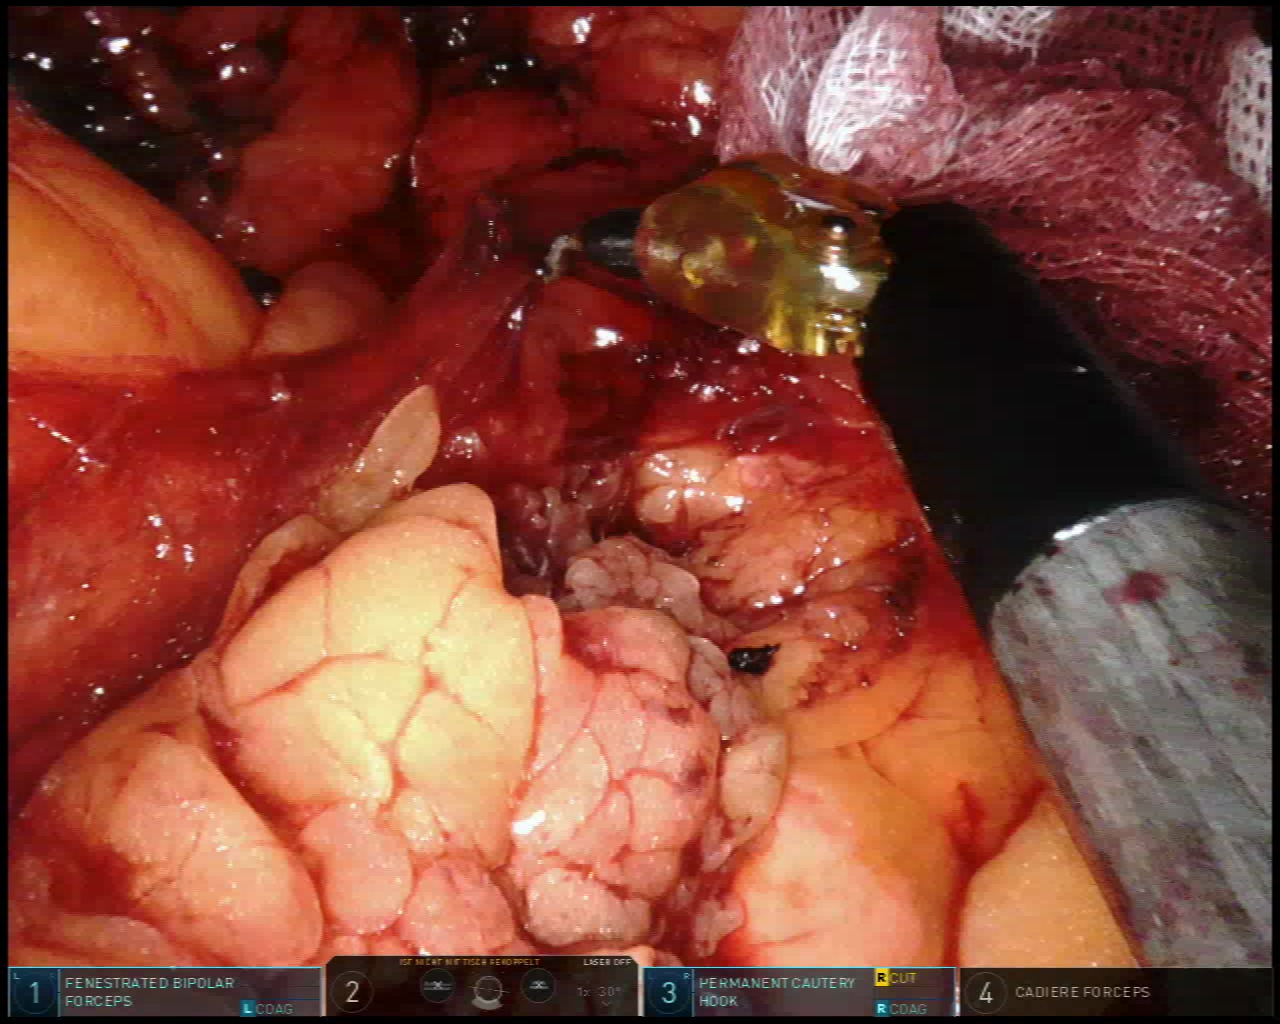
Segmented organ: pancreas
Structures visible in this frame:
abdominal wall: no
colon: no
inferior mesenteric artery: no
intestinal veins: no
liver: no
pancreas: yes
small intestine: no
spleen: no
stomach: no
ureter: no
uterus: no
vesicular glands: no